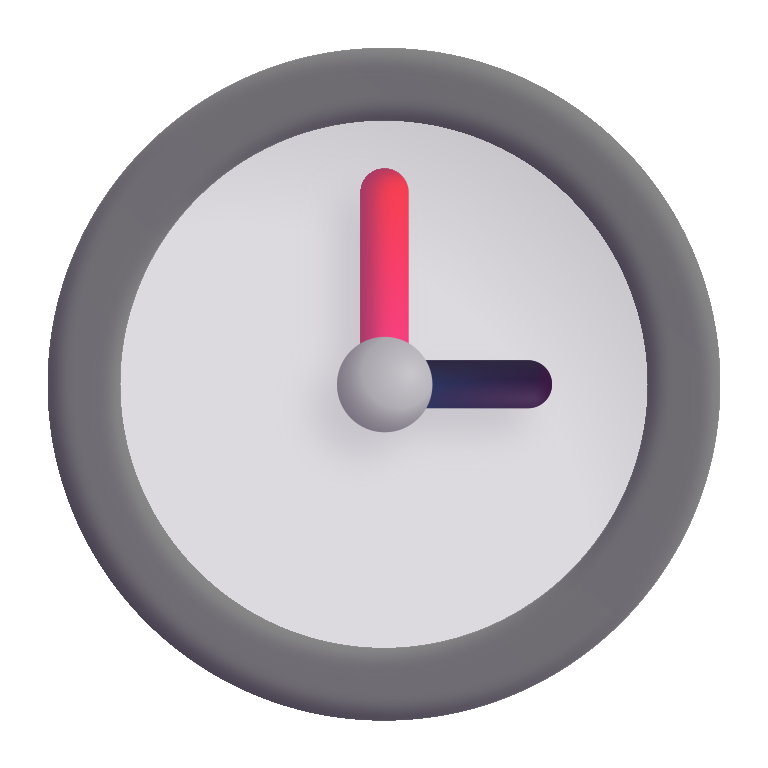
three oclock color